Question: Instruments is reporting me a leak of a NSDate variable. But If I add up the retains and releases it should be able to release I think, by the autorelease pool. Probably I'm counting wrong but I wan't to make sure. Take a look at the RefCt.
If I [Class alloc] it should come up with a retain count of 1, then if I autorelease that object, it should be able to free, or is it not?

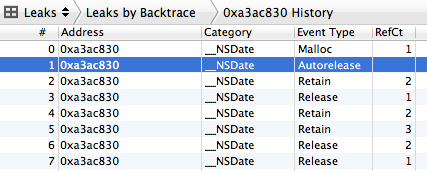
Answer: Instruments adds up the retains and releases for you. That's what the "RefCt" column shows you: The running total.
> If I [Class alloc] it should come up with a retain count of 1, ...
And indeed it does; that's the first row in the list.
> ... then if I autorelease that object, it should be able to free, or is it not?
Autorelease isn't an immediate -1; it causes a release later, and the -1.
So you have:
1. Allocation: +1 (=1)
2. Autorelease: 0 for now; causes a Release later (no change now, so still =1)
3. Retain: +1 (=2)
4. Release: -1 (=1)
5. Retain: +1 (=2)
6. Retain: +1 (=3)
7. Release: -1 (=2)
8. Release: -1 (=1)
Note that one of the three Releases is the one caused by the Autorelease. Only then is -1 incurred.
The object needs another release in order to be deallocated. Until that happens, it won't.
And yes, it is possible for an object that has enough outstanding autoreleases to kill it when they come due to be retained before that happens and thereby be kept alive. I saw this happen once with an object that I was under-retaining, but that was the value of a property being used by a Binding; the Binding retained the value and so kept it alive even after I had autoreleased my own last ownership of it.